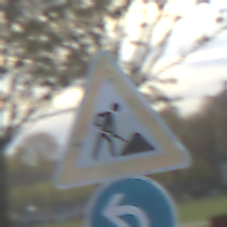
Verkehrszeichen: Arbeitsstelle
Zusatzzeichen unten: VorgeschriebeneFahrtrichtungLinks
Umgebung: Outdoor, Suburban
Tageszeit: MorningAfternoon
Wetter: PartlyCloudy
Licht: Natural
Jahreszeit: NotSpecified
Kontrast: MediumContrast